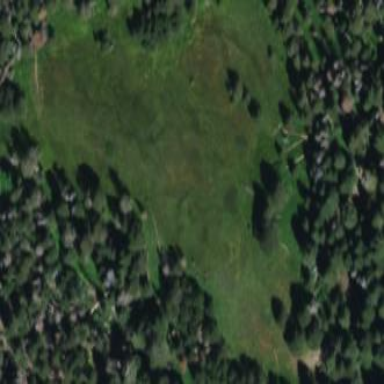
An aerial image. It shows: Beautiful meadow.